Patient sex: M
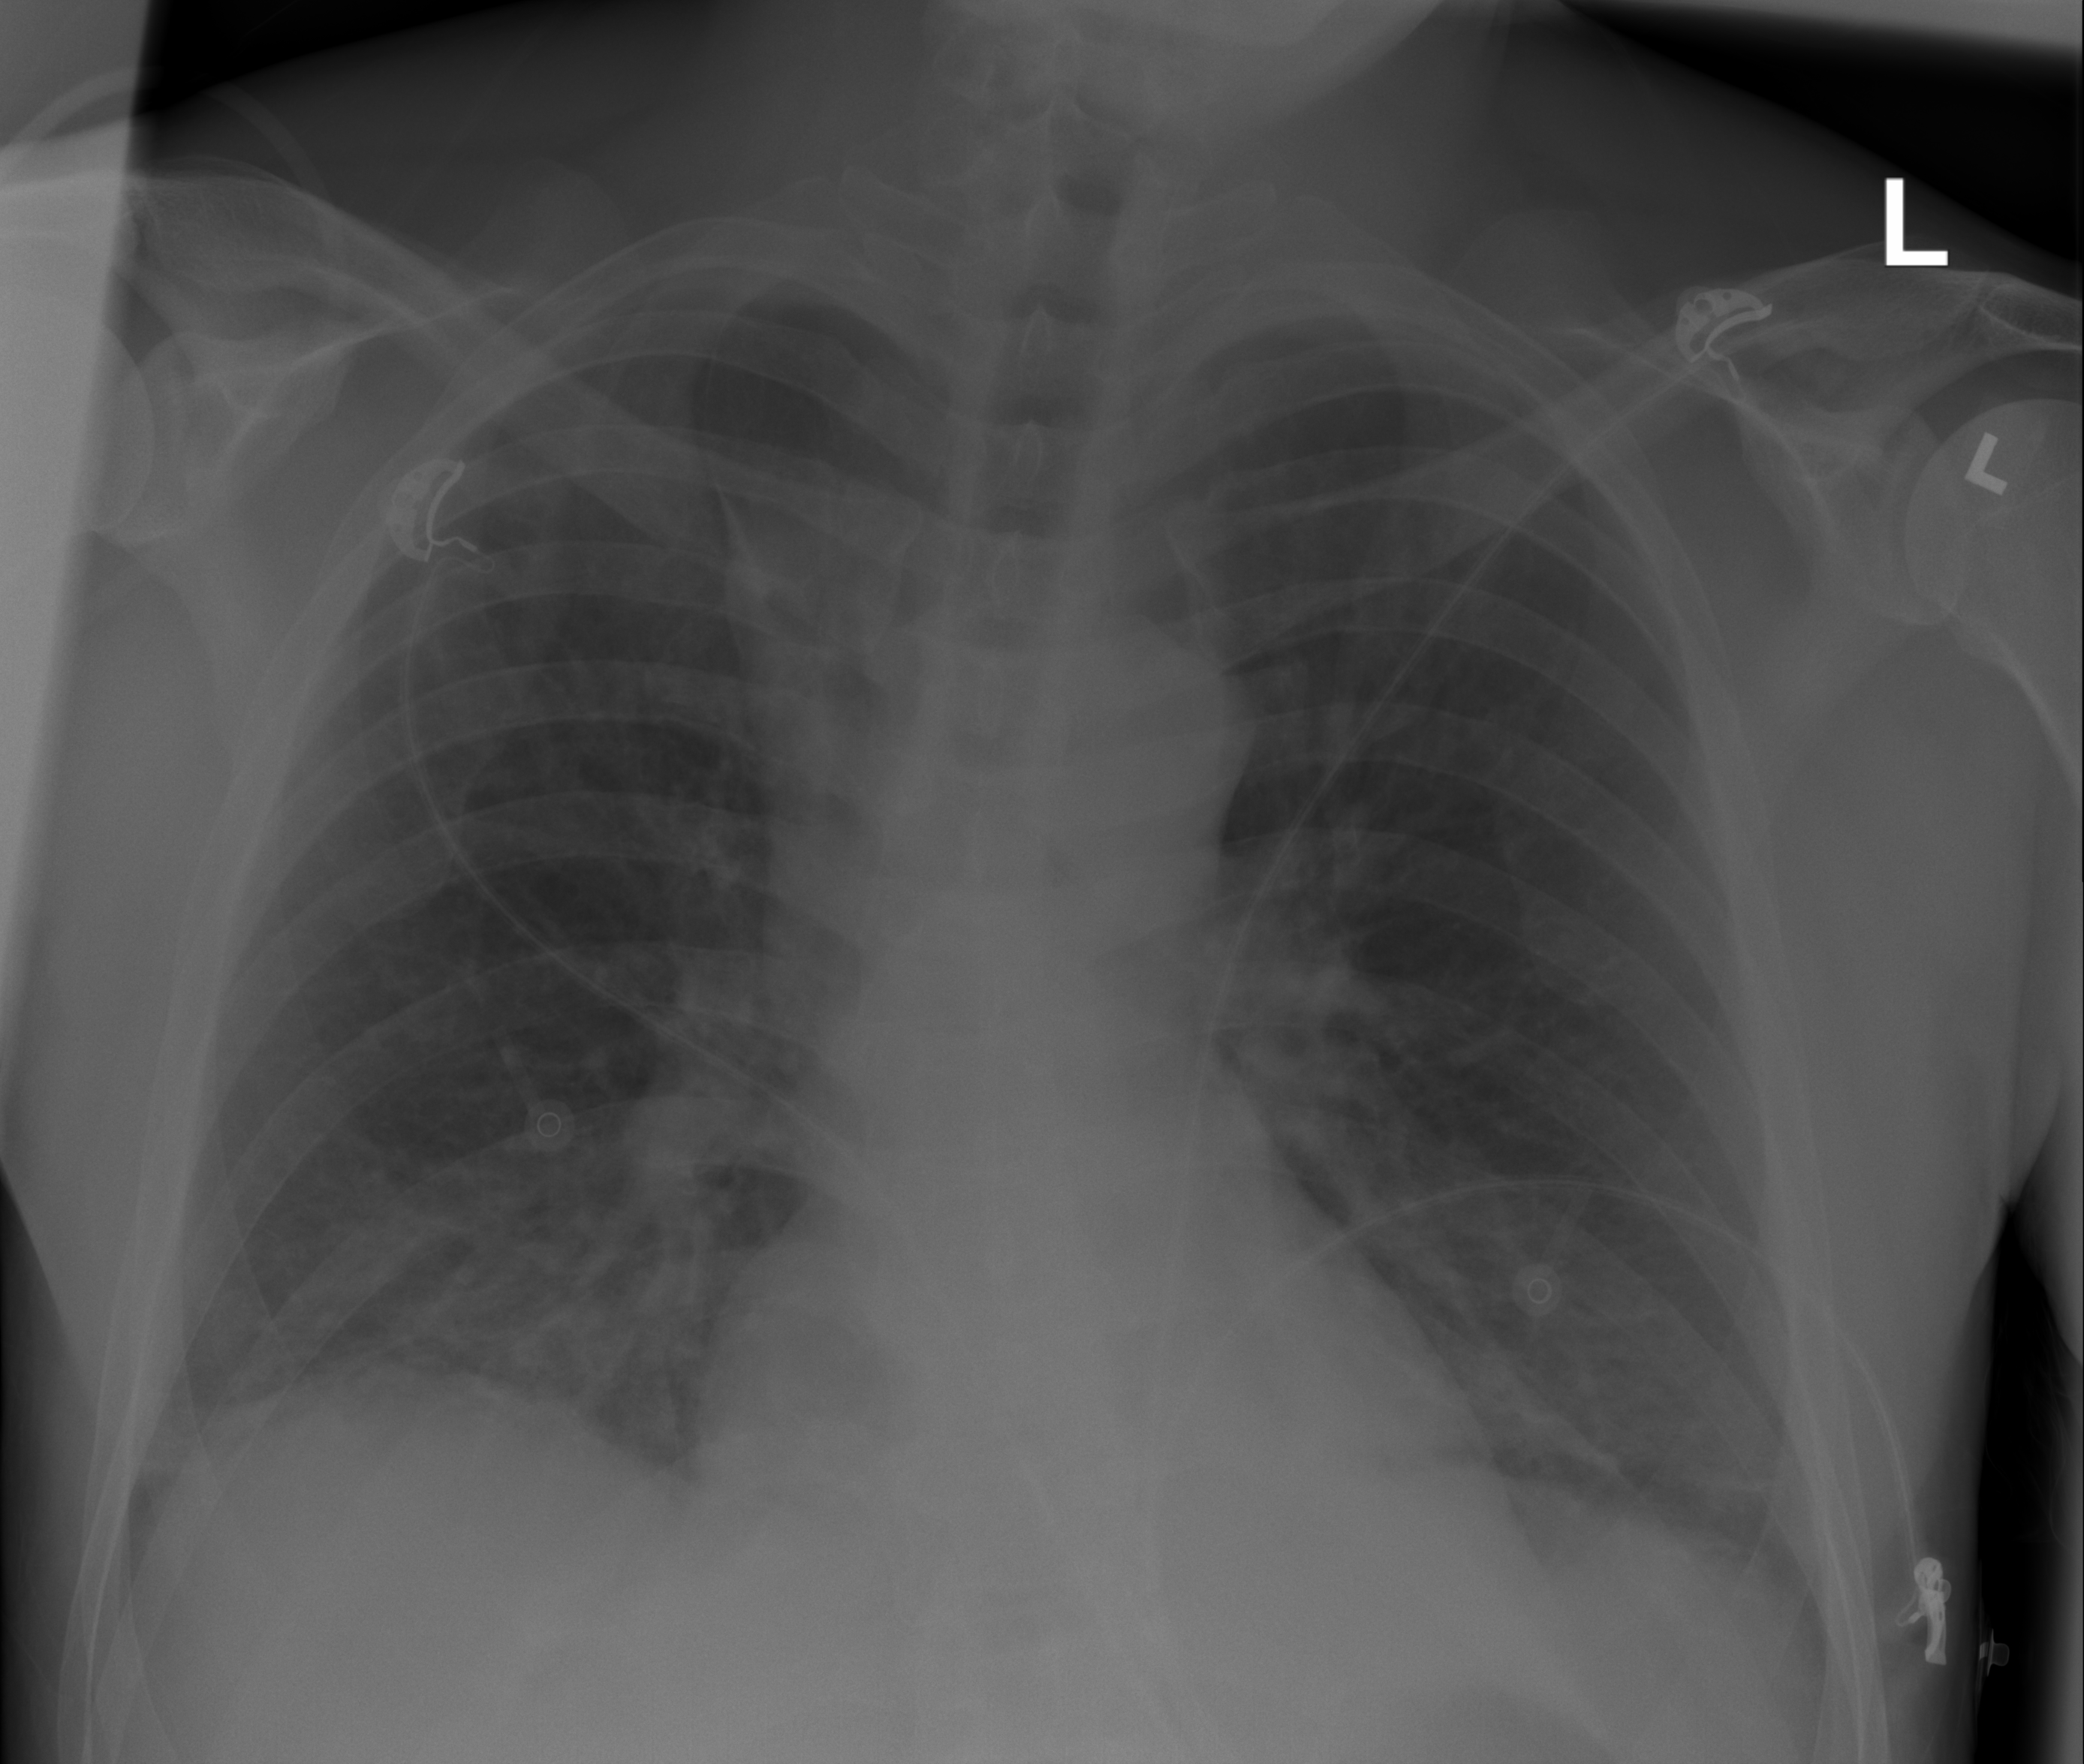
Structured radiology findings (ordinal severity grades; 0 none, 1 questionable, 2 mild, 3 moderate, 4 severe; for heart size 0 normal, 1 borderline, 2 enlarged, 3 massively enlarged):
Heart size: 0
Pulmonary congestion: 0
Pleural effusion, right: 0
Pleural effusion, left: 0
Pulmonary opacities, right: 2
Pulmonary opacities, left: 1
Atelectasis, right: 2
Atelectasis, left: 2